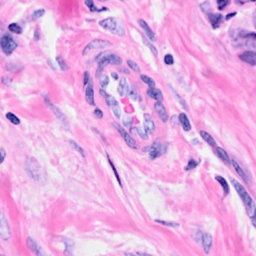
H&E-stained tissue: Breast